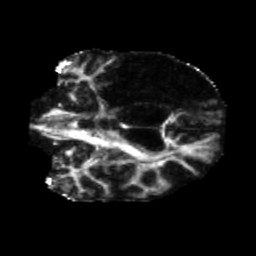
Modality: FA
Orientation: coronal
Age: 64
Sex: male
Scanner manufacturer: siemens
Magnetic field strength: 3 T
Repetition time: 5.25 s
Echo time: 0.08 s